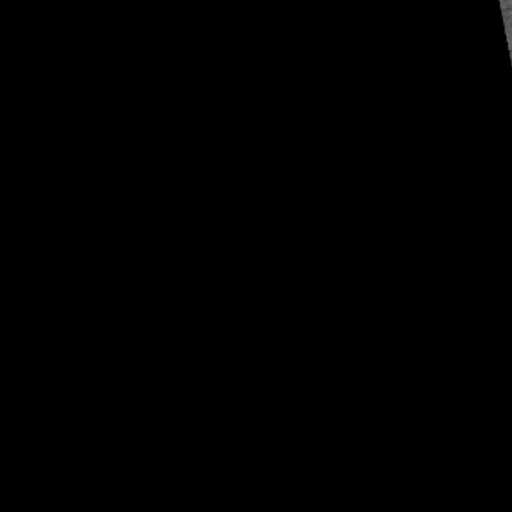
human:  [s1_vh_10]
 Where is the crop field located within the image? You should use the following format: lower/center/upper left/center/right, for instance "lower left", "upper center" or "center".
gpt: The crop field is located in the lower left of the image.
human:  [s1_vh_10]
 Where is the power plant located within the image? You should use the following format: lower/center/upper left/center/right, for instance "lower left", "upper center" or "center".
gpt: The power plant is located in the lower left of the image.
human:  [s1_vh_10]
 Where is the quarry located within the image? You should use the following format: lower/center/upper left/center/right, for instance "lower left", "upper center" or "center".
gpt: The quarry is located in the lower left of the image.
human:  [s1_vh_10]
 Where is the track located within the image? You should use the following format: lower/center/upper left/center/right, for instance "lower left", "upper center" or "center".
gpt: The track is located in the center of the image.
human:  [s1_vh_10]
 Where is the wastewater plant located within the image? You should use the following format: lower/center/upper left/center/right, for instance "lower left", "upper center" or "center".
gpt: The wastewater plant is located in the center right of the image.
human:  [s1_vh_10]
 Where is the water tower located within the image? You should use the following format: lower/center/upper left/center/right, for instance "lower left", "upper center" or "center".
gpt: The water tower is located in the upper center of the image.
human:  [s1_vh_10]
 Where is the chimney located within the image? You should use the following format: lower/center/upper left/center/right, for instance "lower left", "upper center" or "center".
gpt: The chimney is located in the center right of the image.
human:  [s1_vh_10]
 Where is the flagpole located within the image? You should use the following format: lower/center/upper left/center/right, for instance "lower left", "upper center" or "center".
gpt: The flagpole is located in the center of the image.
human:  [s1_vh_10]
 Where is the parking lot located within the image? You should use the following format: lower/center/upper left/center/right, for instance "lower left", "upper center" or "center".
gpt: There is no parking lot in the image.

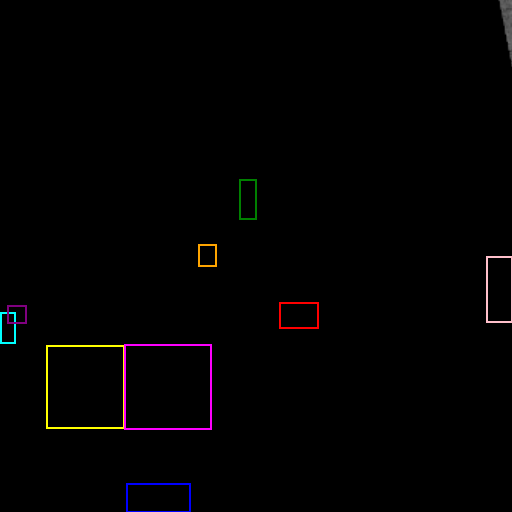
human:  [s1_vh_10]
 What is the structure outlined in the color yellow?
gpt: The structure outlined in yellow is a crop field.
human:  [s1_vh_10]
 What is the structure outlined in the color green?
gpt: The structure outlined in green is a gas station.
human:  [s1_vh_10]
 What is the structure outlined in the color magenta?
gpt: The structure outlined in magenta is a park.
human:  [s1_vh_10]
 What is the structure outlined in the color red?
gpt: The structure outlined in red is a parking lot.
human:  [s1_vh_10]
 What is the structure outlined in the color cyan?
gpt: The structure outlined in cyan is a power plant.
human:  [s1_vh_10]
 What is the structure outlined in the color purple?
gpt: The structure outlined in purple is a power substation.
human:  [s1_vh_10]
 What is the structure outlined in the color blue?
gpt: The structure outlined in blue is a quarry.
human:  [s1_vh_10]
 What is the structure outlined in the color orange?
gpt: The structure outlined in orange is a track.
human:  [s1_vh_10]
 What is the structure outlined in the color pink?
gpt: The structure outlined in pink is a wastewater plant.